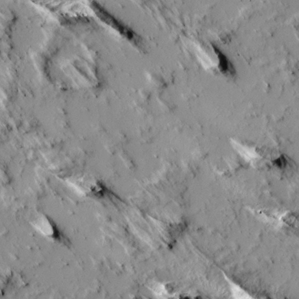
Label: non_frost